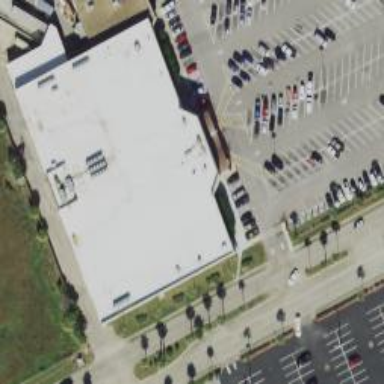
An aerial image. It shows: Supermarket building.